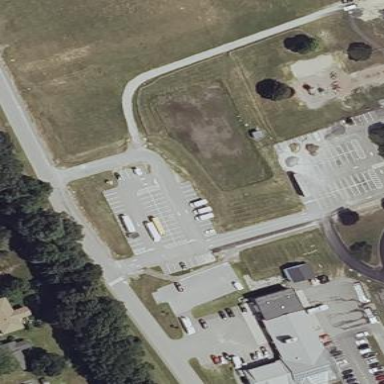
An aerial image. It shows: Parking area.